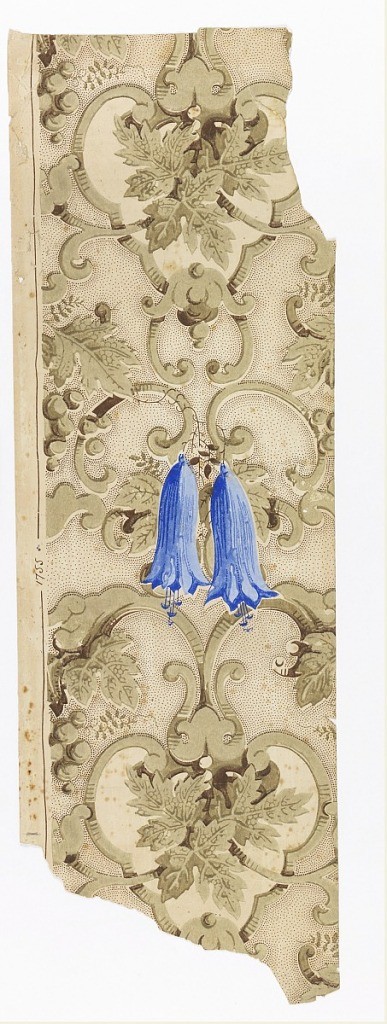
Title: Sidewall
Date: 1855–65
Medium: Printed in blue, greys and brown on plain paper
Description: Vertical portion of paper with scrollwork against dotted ground, and alternating motifs of grapes, grape leaves and blue bells.  Printed in blue, greys and brown.